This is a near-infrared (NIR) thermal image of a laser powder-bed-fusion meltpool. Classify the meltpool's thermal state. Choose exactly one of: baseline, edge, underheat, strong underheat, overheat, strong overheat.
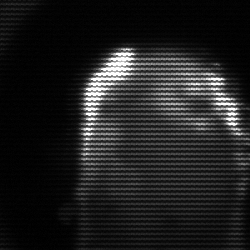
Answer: baseline